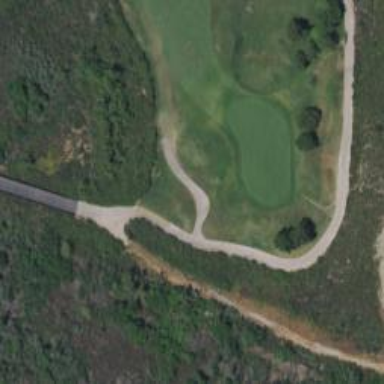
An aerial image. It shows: Service road used as golf cart path.